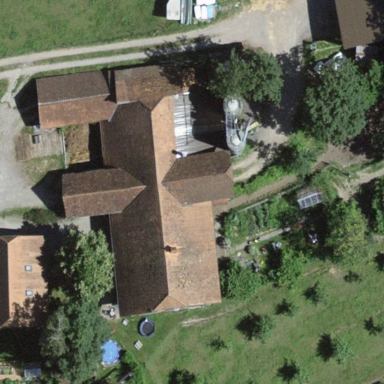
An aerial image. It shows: Farm building.